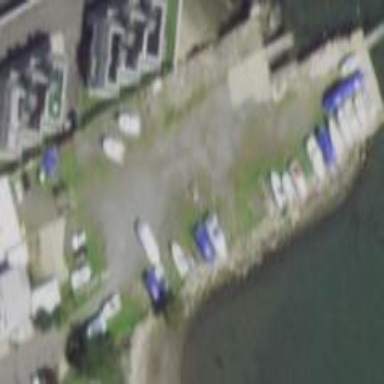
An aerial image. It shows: Boatyard located near waterway.